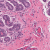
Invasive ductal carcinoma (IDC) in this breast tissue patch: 0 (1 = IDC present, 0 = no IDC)